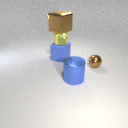
small brown metal sphere to the right of large blue rubber cube